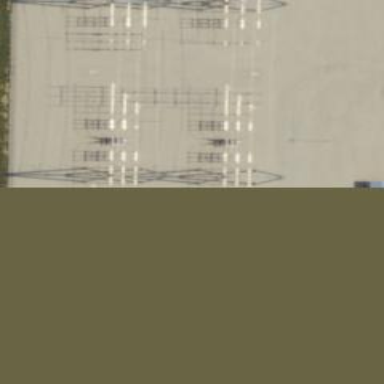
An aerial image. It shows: Transmission-level power substation.